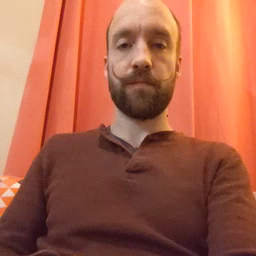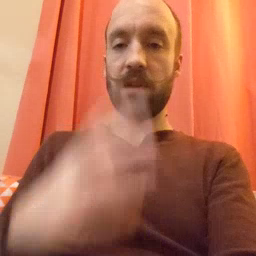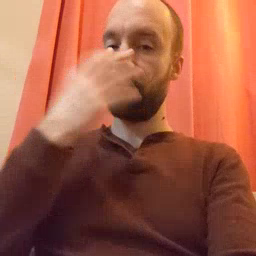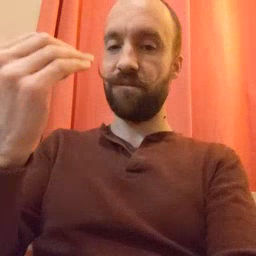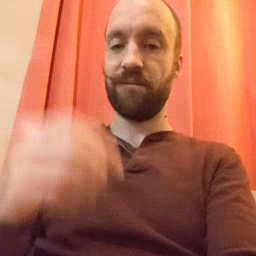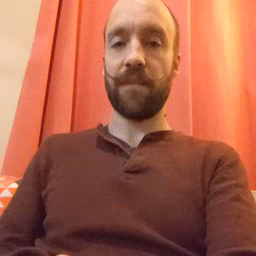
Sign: wolf